Question: is there a way to set Key-Value String Map/Pair in JCombobox Netbeans Swing Matisse using GUI only ?
Below screenshot allow to insert single list

but is there a way to insert Map/Key-Value String Pair using Matisse GUI instead of code like
'''
Value - Display
_____ _____
ITEM1 - Item 1
ITEM2 - Item 2
ITEM3 - Item 3
ITEM4 - Item 4
'''
as in HTML select option tag stored value and display value.
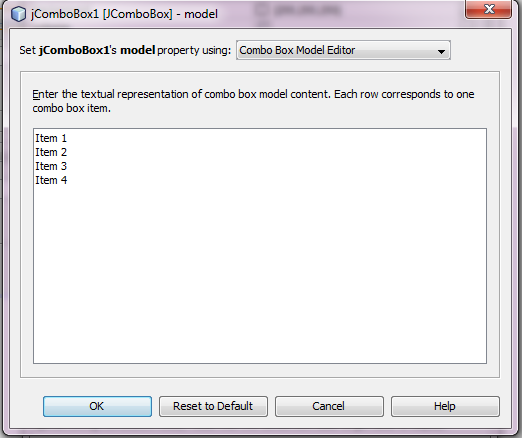
Answer: > So that why i am asking about using GUI not Code
Don't depend on an IDE to write/generate your code for you. The code will never be portable.
Maybe you can create a text file of all you key/value pairs. Then you create a simple routine that reads each file parses the data and adds a custom object to the ComboBoxModel.
For an example of such a custom object check out <URL> method to display the value in the combo box.
And for those that suggest you should be using a custom Renderer, well they are only half right. Check out <URL> which allows you to use a custom renderer without breaking the default functionality of the combo box.